Question: ## A Brief Explanation
I have created a responsive website that effectively has three views (desktop,tablet,mobile). Most of the design is changed via CSS using media queries (as it should be for responsive websites). However, part of the design is too complex to simply be manipulated via CSS as the HTML actually needs to be moved around the DOM. I know this doesn't sound too great but I cannot see how else I am meant to replicate this design without moving certain elements within my HTML.
So, with the above in mind, I now plan to write a function that creates custom events for each of the different 'responsive views'. When each event is fired (in sync with the CSS media queries), it will execute some Javascript to move/animate any elements that cannot be manipulated enough using CSS.
## My Question
Is this the best method to go about doing this? If, not, what other options do I have? Are there any existing libraries that I could look at and learn from?
## Further Explanation
If the above wasn't clear, then read the following:
Consider these three different views:

Now consider the code for the first two views:
'''
<div id="some_container">
<nav>
<ul>
</ul>
<nav>
<p>Some Text</p>
<!-- The rest of the content -->
</div>
'''
'''
<div id="some_container">
<p>Some Text</p>
<nav>
<ul>
</ul>
<nav>
<!-- The rest of the content -->
</div>
'''
'nav''p'
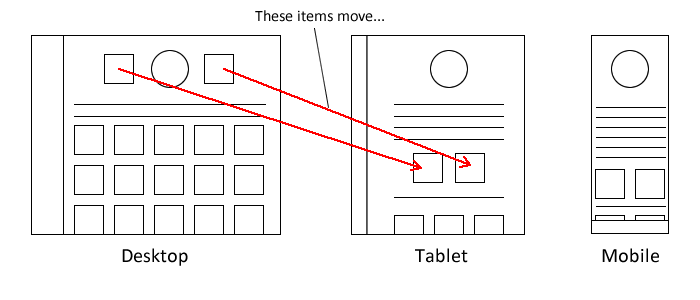
Answer: You can try this:
Assuming this HTML:
'''
<div id="some_container">
<nav id="n1">
<ul>
<li>1</li>
<li>2</li>
</ul>
</nav>
<p>Some Text</p>
<nav id="n2">
<ul>
<li>1</li>
<li>2</li>
</ul>
</nav>
</div>
'''
You will only need the following css:
'''
#n1{
display:none;
}
@media only screen
and (min-width : 600px) {
#n1{
display:block;
}
#n2{
display:none;
}
}
'''
<URL>
This basically toggles which of the two navigation sections you see, depending on the screen size. It has the disadvantage of duplicated html in your source (the difference in the amount of data is really negligible), but you won't need JavaScript to get the effect, and JS disabled devices will only show one 'ul'.
The great thing about this way is that it's very scale-able. Need this "effect" on a different page? You'll only have to edit [u]that[/u] page. No messing around with JavaScript, hard-coding new classes / cases.